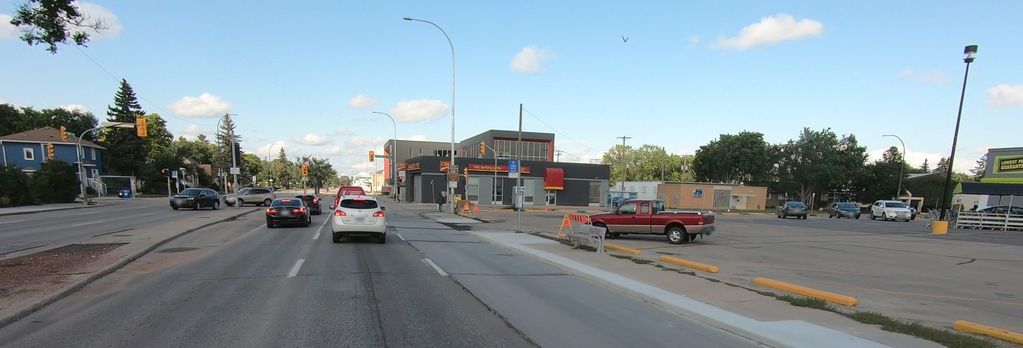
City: winnipeg